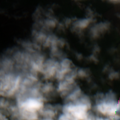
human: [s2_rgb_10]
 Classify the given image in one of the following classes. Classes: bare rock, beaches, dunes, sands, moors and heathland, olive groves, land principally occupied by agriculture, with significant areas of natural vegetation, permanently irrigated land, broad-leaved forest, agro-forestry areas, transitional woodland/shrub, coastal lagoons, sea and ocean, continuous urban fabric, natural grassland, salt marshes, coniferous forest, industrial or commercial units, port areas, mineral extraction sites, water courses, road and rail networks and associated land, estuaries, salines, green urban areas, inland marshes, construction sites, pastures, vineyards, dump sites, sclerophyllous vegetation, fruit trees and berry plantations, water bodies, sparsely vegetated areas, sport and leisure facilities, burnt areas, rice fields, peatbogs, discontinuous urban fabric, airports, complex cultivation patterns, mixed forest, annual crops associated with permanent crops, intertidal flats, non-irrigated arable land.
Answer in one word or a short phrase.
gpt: pastures, coniferous forest